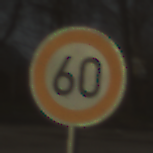
Verkehrszeichen: Geschwindigkeit60
Umgebung: Outdoor, Suburban
Tageszeit: MorningAfternoon
Wetter: PartlyCloudy
Licht: Natural
Jahreszeit: NotSpecified
Kontrast: HighContrast